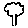
Label: tree